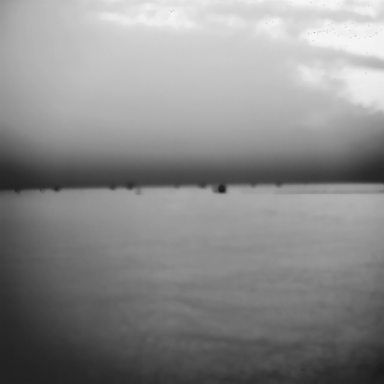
There are ten bulk_carriers in the infrared image.